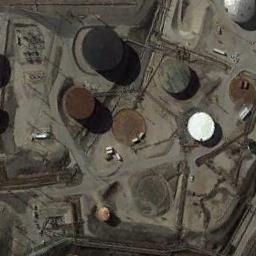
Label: storage_tank